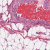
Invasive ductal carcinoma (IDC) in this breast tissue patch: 0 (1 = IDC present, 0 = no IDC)